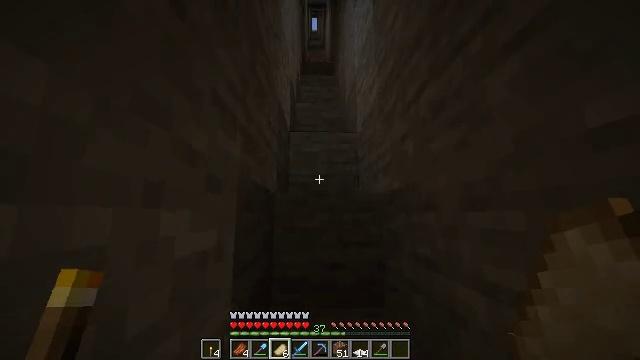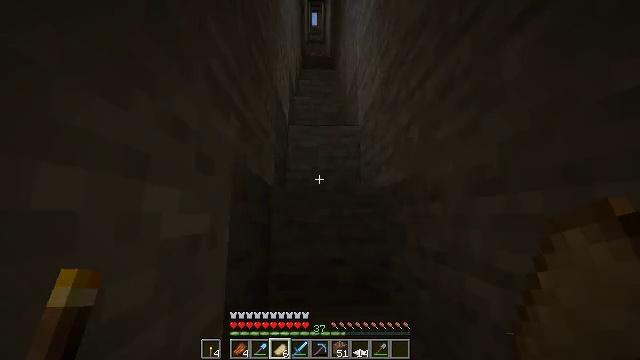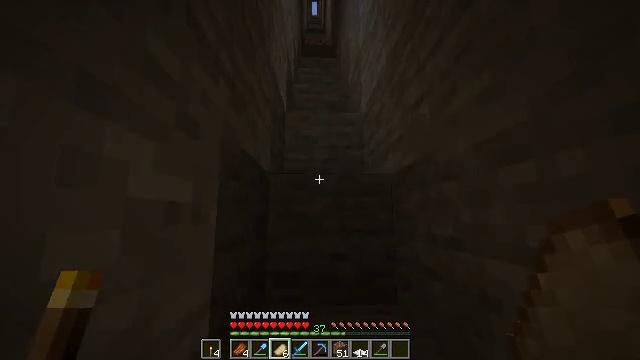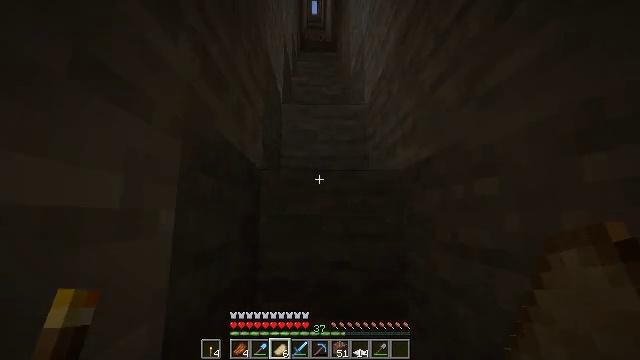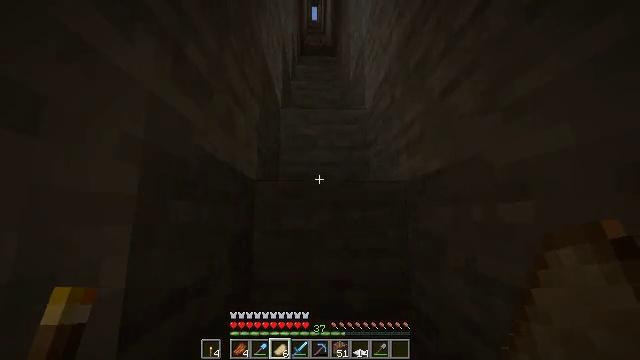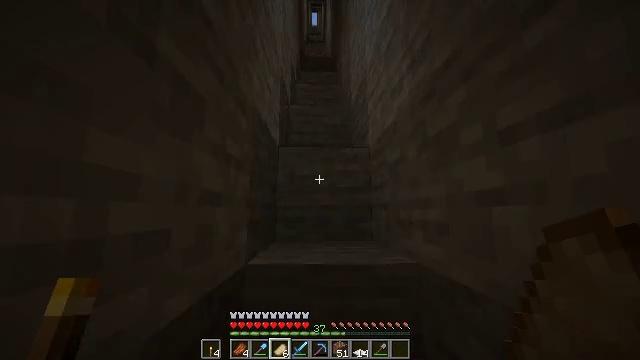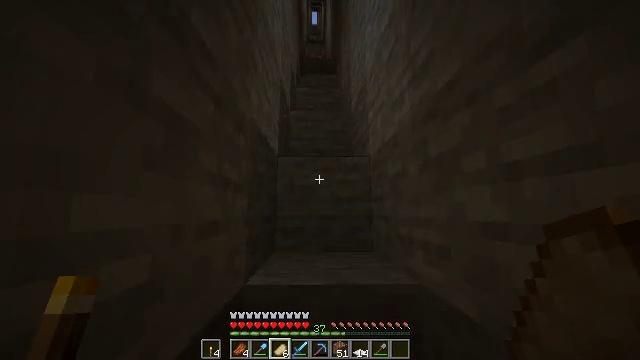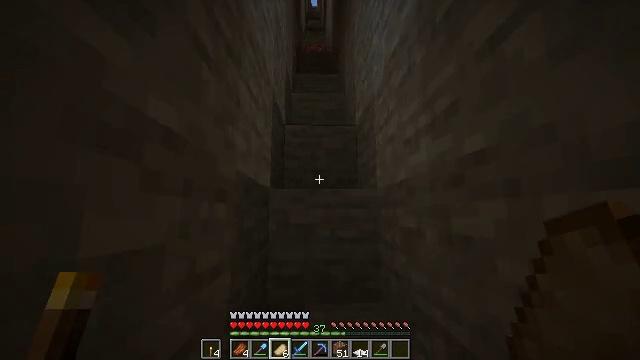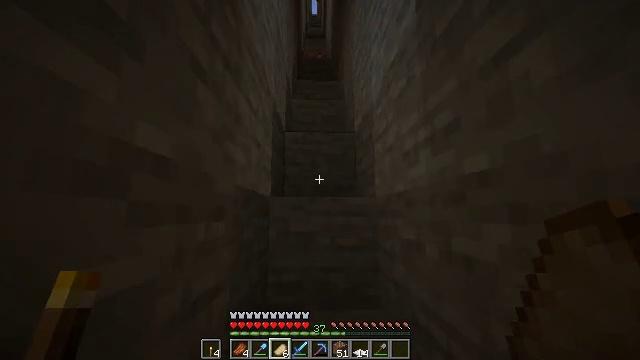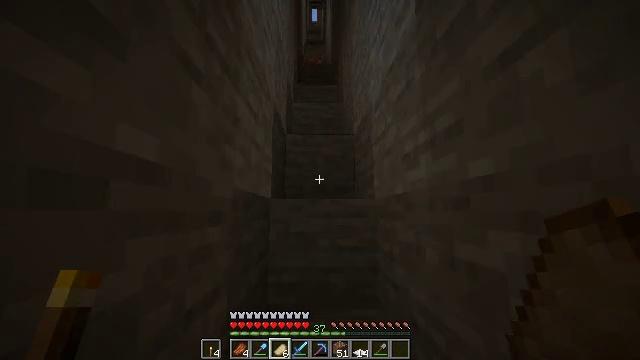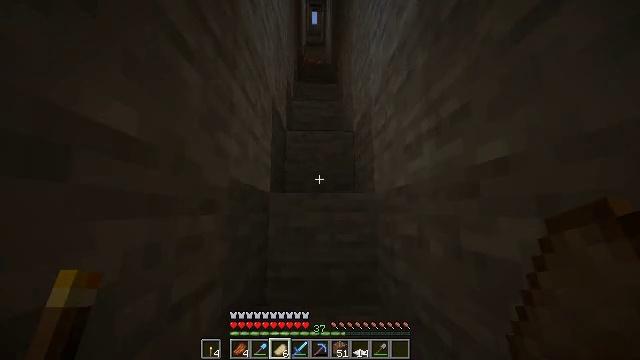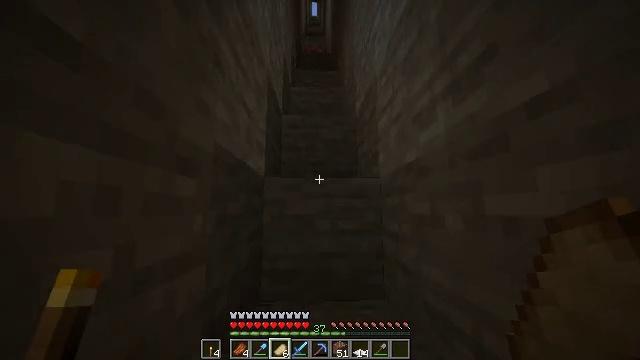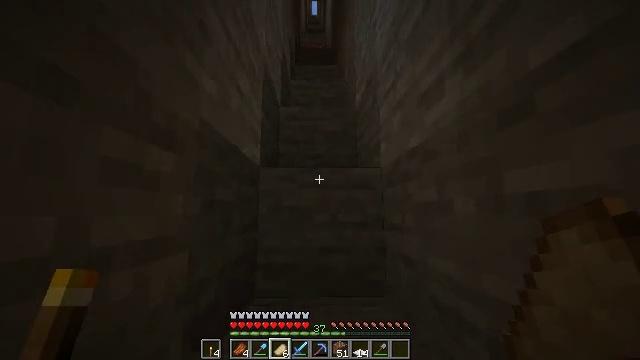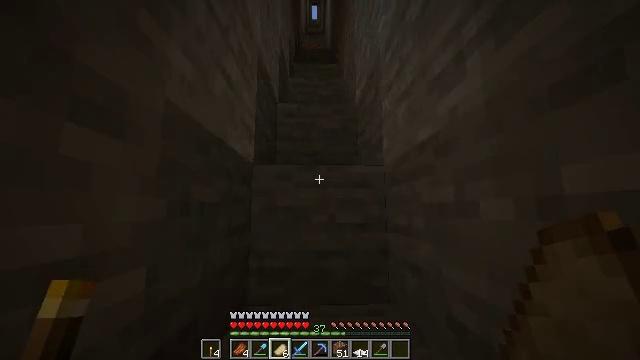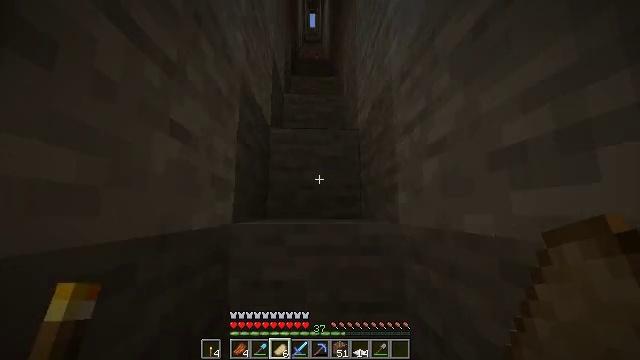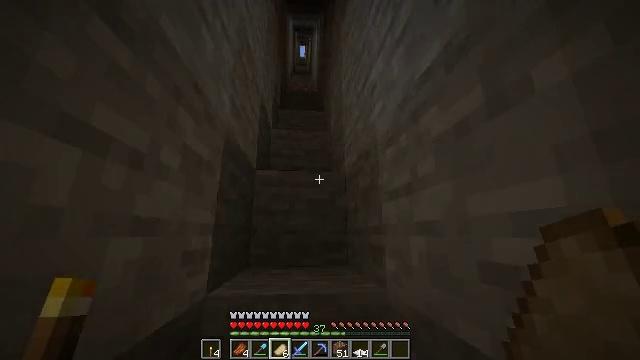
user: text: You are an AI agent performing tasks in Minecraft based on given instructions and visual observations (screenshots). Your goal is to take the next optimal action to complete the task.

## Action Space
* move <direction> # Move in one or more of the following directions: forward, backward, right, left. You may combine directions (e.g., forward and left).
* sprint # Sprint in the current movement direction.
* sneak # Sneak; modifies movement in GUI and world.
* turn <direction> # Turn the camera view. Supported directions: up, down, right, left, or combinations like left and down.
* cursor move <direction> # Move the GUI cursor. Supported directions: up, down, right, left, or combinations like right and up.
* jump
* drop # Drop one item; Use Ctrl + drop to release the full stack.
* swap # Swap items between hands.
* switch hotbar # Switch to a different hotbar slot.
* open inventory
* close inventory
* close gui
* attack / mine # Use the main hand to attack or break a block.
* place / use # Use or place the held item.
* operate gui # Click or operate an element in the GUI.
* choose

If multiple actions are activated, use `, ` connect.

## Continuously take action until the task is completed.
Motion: motion action
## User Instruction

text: Gather the smithing table into your inventory.
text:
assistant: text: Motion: move forward, jump
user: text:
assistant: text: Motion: move forward, sprint, jump
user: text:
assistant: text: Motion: move forward, sprint, jump
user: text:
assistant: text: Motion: move forward, sprint, jump
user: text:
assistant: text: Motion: move forward, sprint, jump
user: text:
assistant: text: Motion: move forward, jump
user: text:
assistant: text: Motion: move forward, jump
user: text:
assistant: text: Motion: move forward, jump
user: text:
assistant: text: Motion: move forward, jump
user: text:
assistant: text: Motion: move forward, sprint, jump
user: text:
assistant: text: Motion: move forward, sprint, jump
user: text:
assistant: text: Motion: move forward, sprint, jump
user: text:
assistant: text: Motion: move forward, sprint, jump
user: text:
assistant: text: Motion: move forward, jump
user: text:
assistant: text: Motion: move forward, turn right and up, jump
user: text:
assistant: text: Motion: move forward, turn right and up, jump
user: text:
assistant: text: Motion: move forward, turn left and up, jump
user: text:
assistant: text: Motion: move forward, sprint, turn left and up, jump
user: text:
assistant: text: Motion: move forward, sprint, turn left and up, jump
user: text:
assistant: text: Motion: move forward, sprint, turn left, jump
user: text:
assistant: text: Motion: move forward, sprint, jump
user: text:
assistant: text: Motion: move forward, turn left, jump
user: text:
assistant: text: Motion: move forward, turn left and down, jump
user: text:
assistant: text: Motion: move forward, turn down, jump
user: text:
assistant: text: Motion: move forward, turn down, jump
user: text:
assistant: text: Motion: move forward, sprint, turn down, jump
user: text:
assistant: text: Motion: move forward, sprint, turn down, jump
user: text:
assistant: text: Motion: move forward, sprint, turn down, jump
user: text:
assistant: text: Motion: move forward, turn right and down, jump
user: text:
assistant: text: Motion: move forward, turn right and down, jump